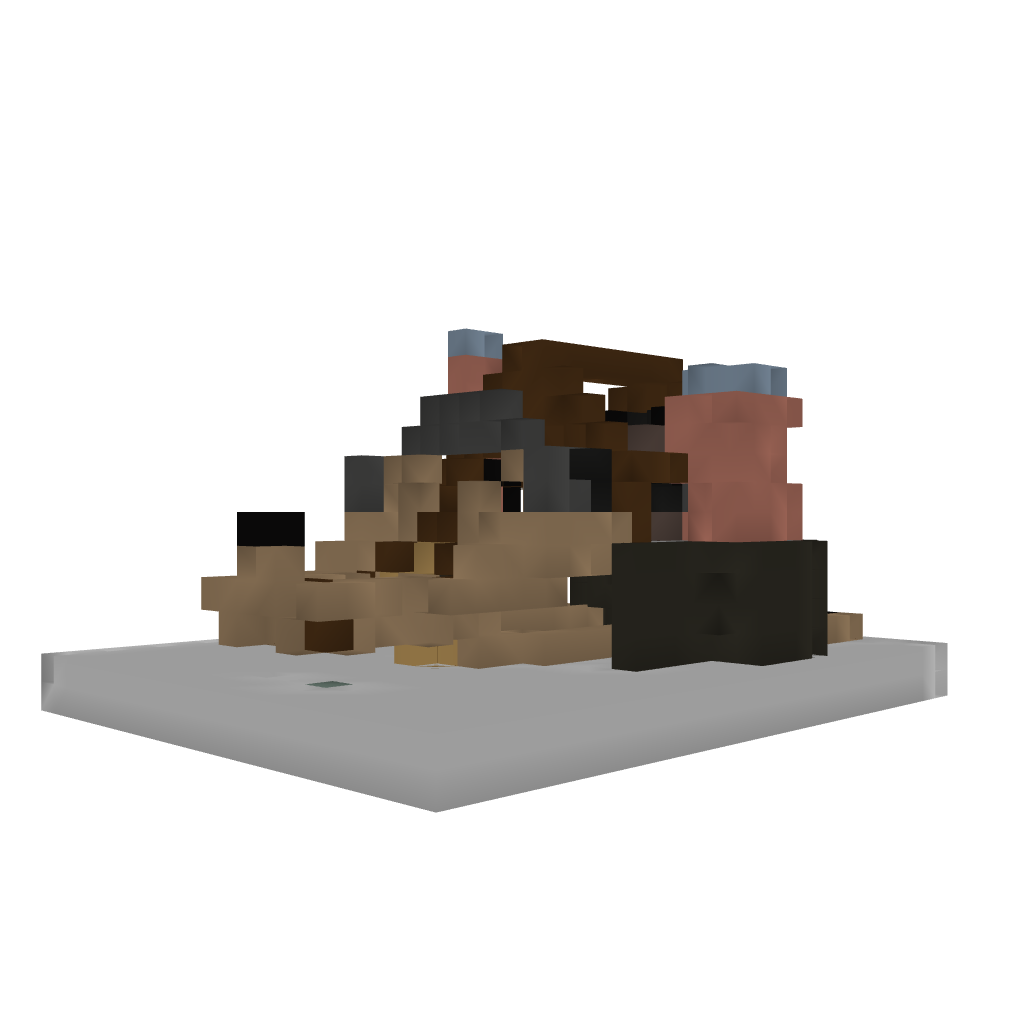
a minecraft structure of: Fish Shack